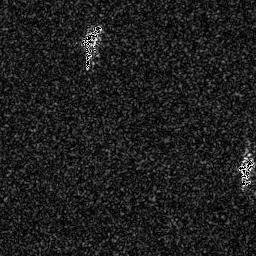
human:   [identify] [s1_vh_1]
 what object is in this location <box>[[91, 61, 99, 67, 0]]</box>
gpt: <ref>1 small ship at the right</ref>